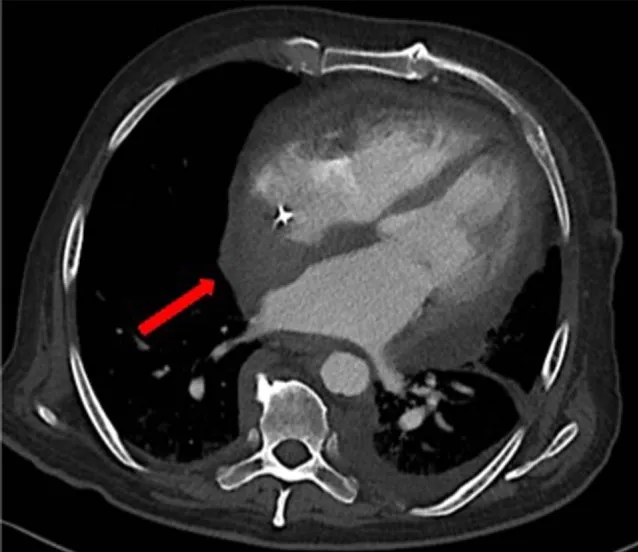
A contrast-enhanced computed tomography showing thickening of the pericardial sheets, pericardial effusion and a pseudo-tumoral infiltration of the right atrium [red arrow].
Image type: radiology (ct)